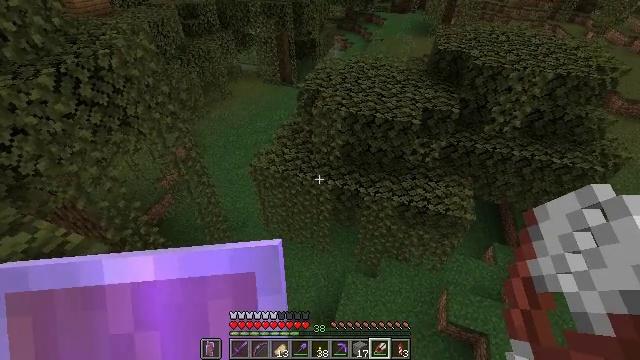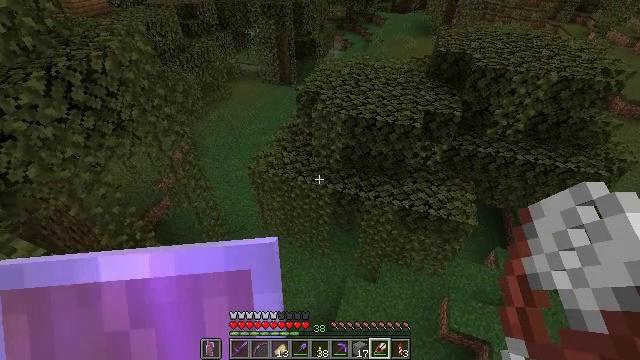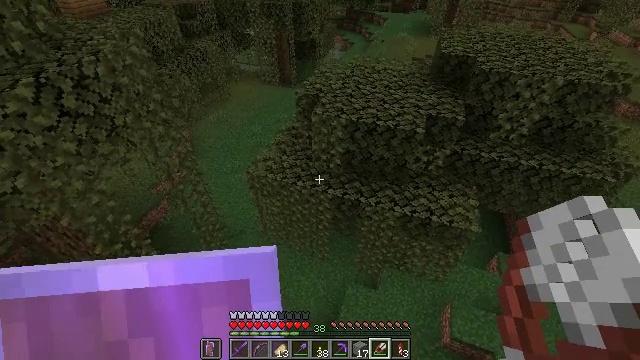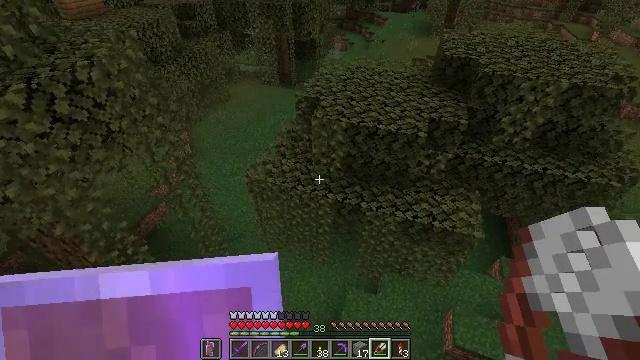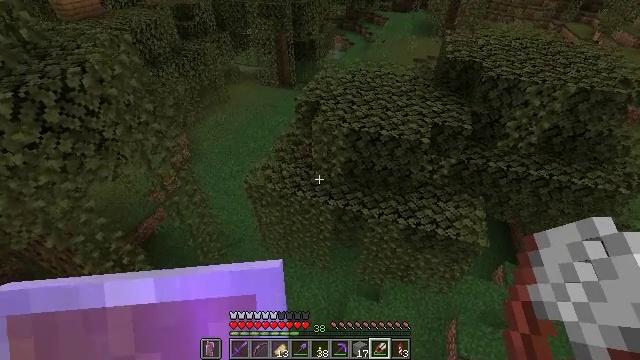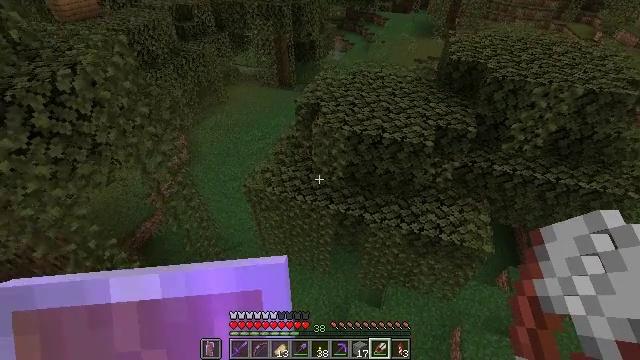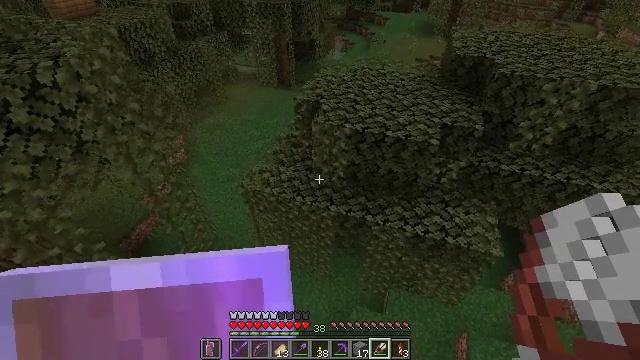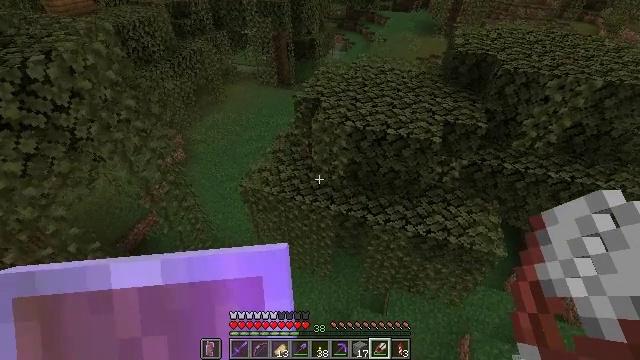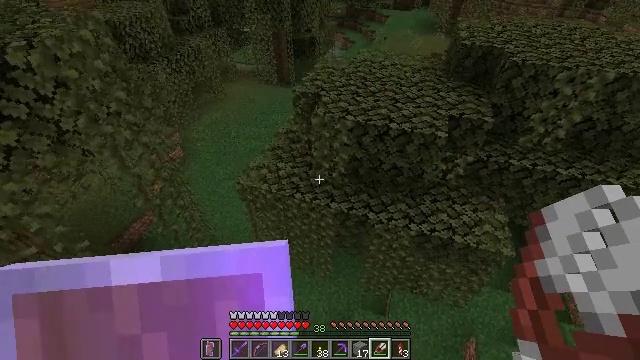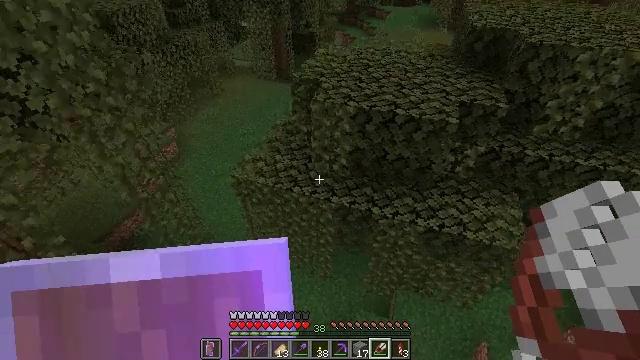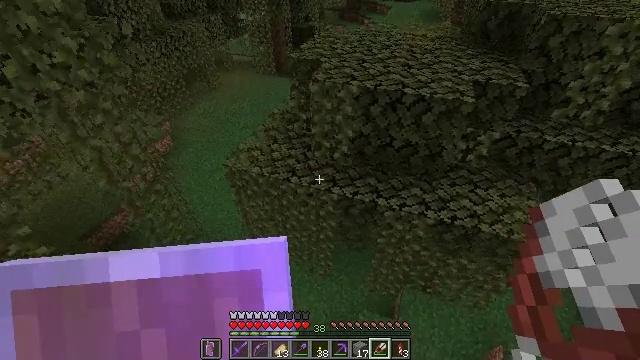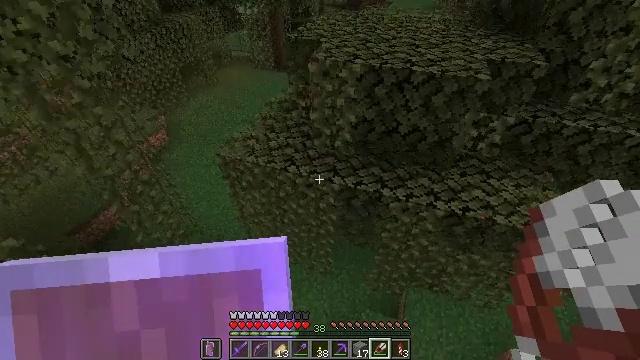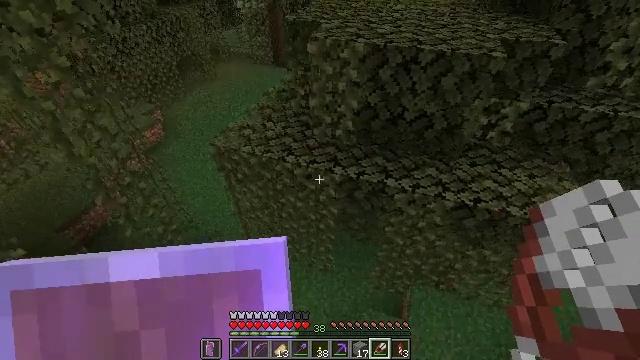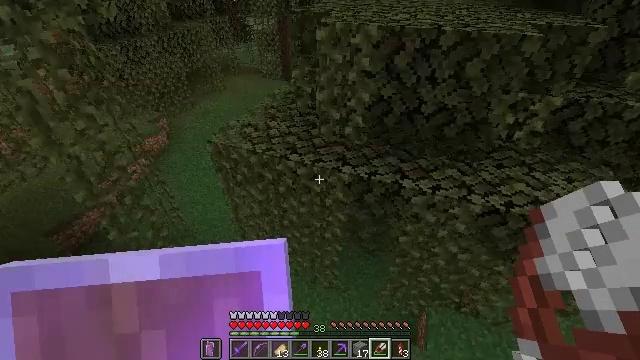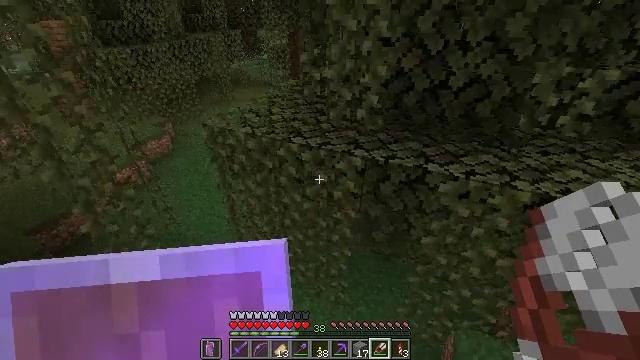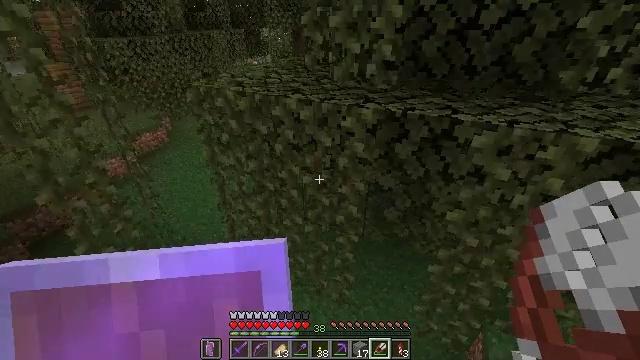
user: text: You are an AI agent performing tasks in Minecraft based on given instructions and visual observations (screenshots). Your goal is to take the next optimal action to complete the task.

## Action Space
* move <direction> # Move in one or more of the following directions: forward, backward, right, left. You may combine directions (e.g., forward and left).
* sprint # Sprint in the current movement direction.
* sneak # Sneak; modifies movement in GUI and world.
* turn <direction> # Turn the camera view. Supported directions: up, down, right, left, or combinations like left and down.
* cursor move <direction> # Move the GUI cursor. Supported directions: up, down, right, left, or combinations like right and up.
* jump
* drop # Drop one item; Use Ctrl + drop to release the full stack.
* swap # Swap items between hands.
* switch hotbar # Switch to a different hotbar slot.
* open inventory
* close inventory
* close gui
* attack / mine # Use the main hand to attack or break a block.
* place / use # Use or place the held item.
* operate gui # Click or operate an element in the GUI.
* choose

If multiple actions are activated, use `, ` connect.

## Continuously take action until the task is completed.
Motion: motion action
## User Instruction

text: Gather vines from trees or structures.
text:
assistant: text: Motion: move forward
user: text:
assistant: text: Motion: move forward
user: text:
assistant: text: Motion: move forward
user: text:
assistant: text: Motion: move forward
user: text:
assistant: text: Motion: move forward
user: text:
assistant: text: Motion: move forward
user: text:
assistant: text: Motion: move forward
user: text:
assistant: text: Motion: move forward
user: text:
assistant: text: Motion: move forward
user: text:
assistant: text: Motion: move forward
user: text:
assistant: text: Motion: move forward
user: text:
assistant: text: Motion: move forward
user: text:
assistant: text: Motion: move forward, turn left and up
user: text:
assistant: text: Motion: move forward, turn left and up
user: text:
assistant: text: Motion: move forward, turn up
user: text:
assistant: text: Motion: move forward, turn up
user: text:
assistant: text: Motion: move forward, turn up
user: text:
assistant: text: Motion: move forward, turn left and up
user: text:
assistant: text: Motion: move forward, turn left and up
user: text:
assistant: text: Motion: move forward, turn up
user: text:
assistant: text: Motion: move forward, turn up
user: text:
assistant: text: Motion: move forward, turn up
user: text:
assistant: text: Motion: turn up
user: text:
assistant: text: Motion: turn up
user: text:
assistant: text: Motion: no_op
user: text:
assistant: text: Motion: no_op
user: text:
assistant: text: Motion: no_op
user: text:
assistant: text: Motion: no_op
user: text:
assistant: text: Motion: turn right and down
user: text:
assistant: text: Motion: turn right and down